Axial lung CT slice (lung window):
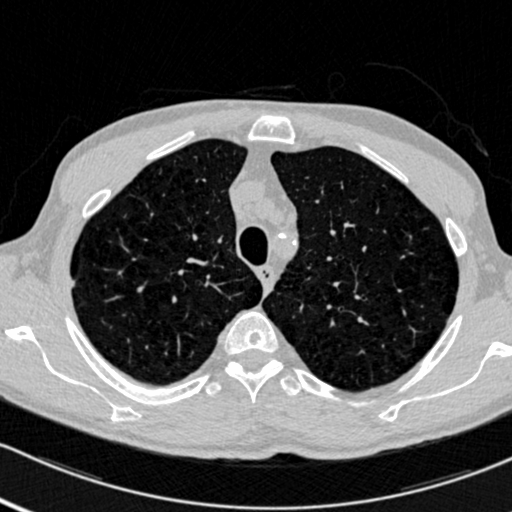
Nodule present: no